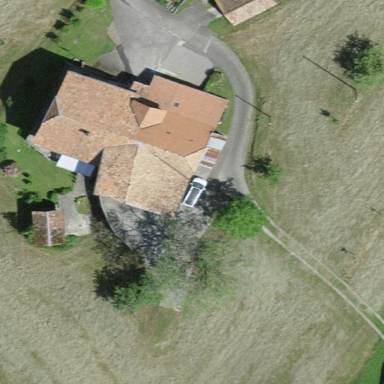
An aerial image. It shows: Farm building.